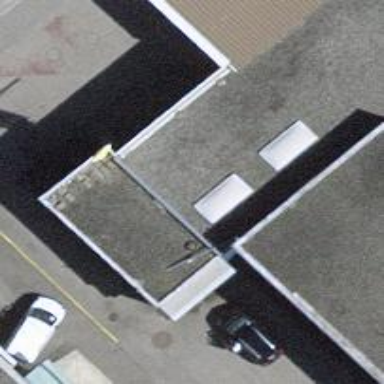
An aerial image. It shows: Car wash facility.